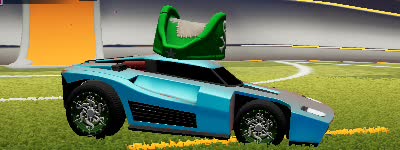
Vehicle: breakout